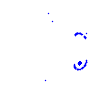
Particle: pion